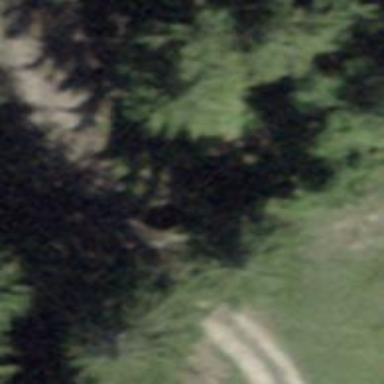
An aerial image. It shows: Culvert tunnel.